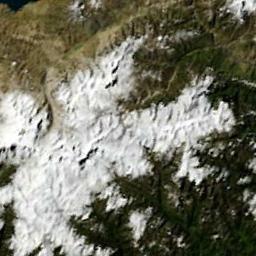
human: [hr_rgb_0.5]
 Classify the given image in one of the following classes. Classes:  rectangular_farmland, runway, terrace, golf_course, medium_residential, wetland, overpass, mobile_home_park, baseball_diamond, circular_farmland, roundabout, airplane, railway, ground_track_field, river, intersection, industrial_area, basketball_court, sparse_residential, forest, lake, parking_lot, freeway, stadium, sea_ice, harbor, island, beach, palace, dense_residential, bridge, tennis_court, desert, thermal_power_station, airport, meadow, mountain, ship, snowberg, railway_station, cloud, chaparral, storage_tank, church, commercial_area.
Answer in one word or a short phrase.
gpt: snowberg